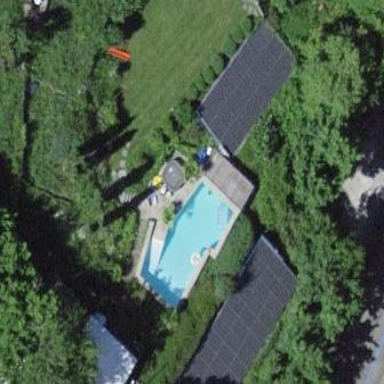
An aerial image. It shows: Swimming pool located in leisure land.